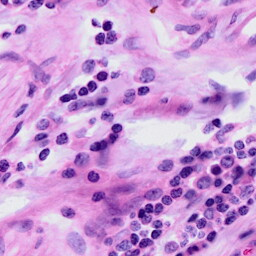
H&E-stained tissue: Cervix